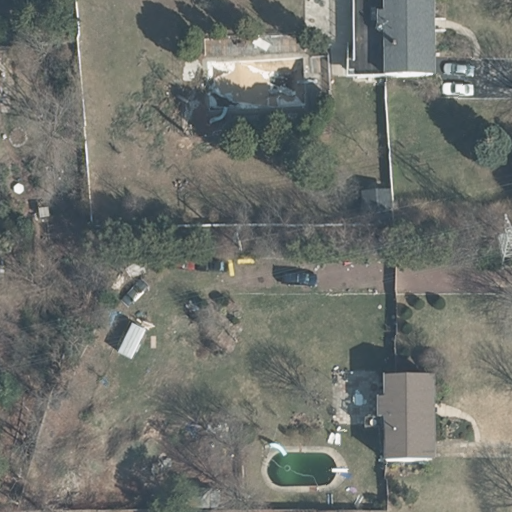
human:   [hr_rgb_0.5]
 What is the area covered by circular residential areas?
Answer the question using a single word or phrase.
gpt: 0m2

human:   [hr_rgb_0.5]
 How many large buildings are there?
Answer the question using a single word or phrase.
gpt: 0

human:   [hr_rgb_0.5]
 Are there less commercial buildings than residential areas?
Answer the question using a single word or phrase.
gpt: yes

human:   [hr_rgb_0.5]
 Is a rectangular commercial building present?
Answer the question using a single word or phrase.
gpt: no

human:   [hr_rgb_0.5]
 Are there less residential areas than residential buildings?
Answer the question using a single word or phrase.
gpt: yes

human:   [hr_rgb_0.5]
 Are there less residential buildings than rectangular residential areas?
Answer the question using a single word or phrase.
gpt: no

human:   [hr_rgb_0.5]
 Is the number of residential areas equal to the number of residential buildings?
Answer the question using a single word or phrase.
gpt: no

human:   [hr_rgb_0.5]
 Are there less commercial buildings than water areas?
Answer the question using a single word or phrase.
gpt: no

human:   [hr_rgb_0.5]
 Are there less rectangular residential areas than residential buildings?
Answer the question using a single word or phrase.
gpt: yes

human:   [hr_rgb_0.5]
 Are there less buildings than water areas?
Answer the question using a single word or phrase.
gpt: no

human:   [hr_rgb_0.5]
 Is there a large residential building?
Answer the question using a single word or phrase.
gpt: no

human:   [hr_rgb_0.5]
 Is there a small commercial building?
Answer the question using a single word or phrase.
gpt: no

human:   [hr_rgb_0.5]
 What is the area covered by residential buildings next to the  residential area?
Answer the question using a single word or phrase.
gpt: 452m2

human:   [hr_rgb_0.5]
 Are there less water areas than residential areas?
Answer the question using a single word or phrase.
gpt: yes

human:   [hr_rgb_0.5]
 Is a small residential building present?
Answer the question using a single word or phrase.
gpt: yes

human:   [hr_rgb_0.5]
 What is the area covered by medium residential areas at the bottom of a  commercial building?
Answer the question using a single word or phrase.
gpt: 0m2

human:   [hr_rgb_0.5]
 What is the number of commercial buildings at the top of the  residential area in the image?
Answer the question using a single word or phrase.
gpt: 0

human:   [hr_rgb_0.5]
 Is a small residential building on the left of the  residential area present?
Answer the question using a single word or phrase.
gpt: no

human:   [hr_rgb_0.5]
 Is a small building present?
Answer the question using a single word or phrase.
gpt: yes

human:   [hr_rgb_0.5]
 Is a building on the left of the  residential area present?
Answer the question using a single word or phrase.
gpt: no

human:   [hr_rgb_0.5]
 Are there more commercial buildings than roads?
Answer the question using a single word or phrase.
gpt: no

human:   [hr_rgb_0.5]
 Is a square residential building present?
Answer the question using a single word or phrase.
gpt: no

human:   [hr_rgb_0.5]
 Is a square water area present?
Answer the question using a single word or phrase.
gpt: no

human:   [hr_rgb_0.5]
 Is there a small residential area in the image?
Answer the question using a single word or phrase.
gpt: no

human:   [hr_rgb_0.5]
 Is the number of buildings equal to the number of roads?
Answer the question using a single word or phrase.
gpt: no

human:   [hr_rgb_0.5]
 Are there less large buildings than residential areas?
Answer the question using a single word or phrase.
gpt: yes

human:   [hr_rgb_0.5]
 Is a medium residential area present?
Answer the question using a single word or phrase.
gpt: no

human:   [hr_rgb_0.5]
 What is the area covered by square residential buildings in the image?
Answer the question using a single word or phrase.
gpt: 0m2

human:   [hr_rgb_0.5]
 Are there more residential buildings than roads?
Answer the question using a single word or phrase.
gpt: yes

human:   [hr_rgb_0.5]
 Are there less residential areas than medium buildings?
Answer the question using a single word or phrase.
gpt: yes

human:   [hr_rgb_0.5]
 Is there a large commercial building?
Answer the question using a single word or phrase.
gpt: no

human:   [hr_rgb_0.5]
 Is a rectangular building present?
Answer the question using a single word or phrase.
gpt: yes

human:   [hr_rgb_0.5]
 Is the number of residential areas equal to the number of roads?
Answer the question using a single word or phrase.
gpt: no

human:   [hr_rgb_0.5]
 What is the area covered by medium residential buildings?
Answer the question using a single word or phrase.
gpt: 436m2

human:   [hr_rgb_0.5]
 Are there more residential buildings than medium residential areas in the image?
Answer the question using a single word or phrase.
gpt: yes

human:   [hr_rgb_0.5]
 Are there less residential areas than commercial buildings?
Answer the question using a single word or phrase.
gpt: no